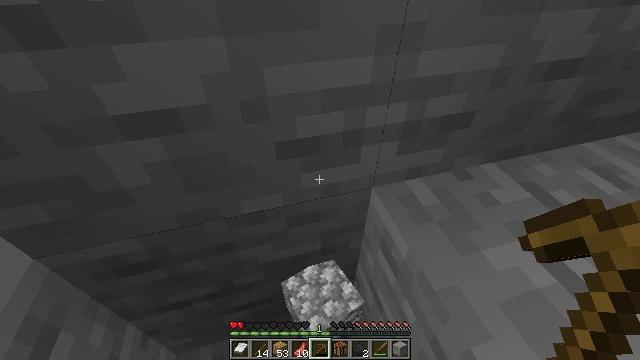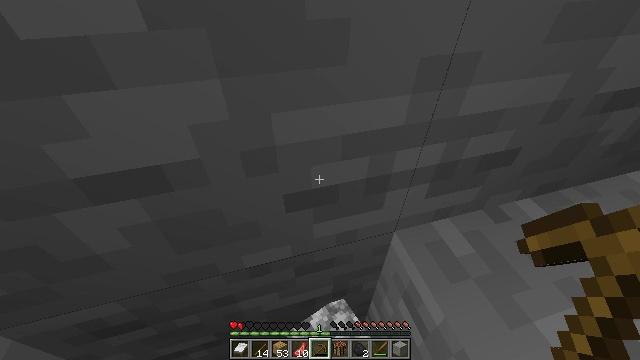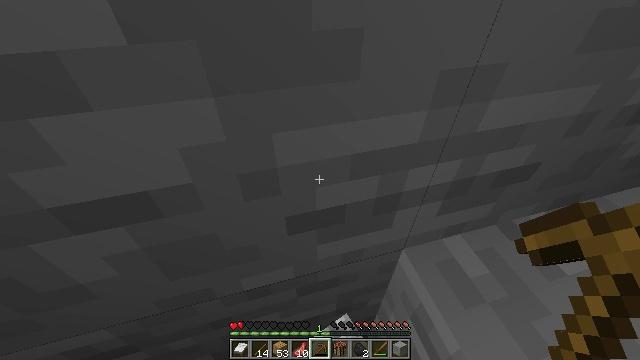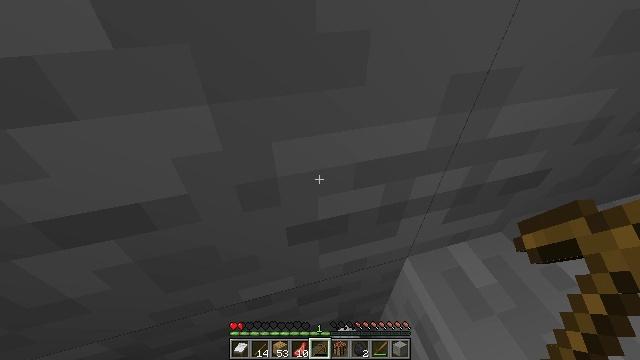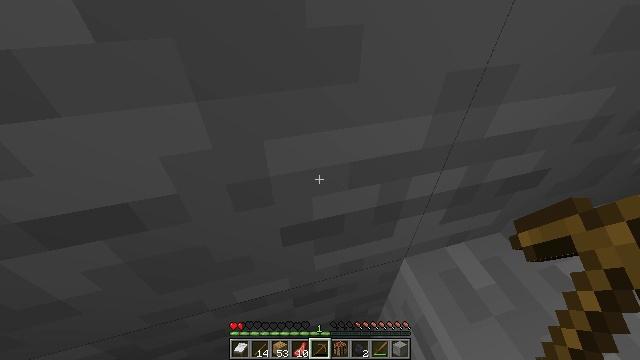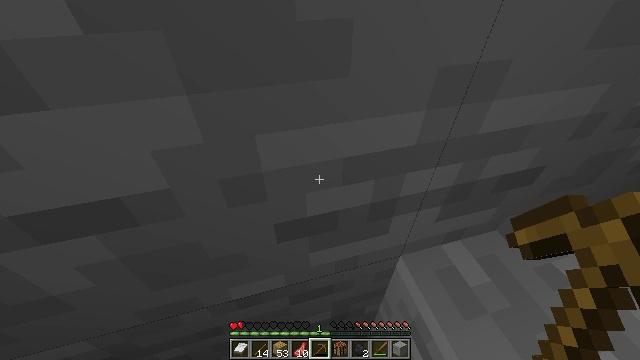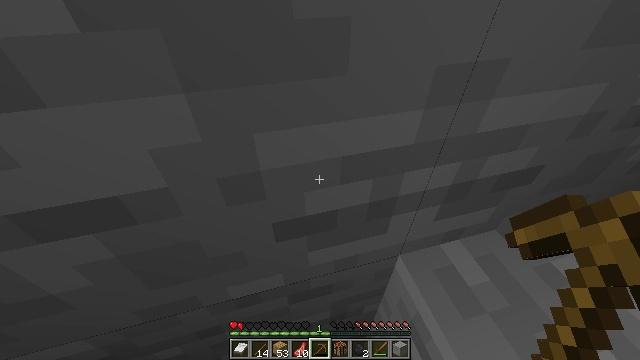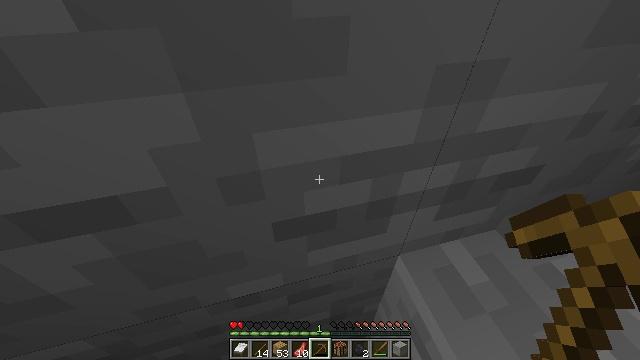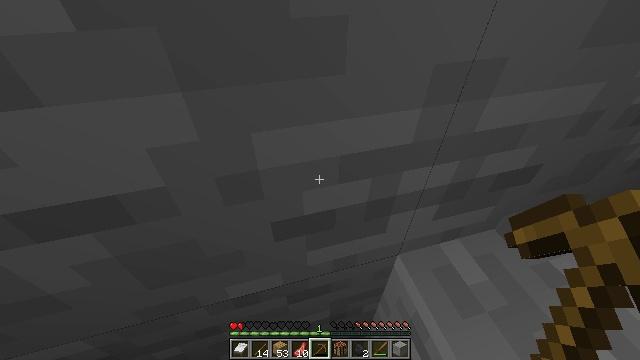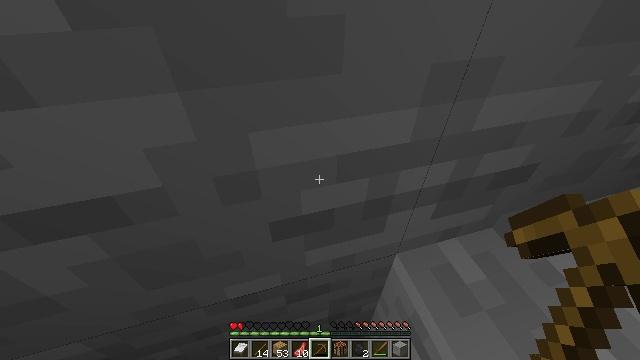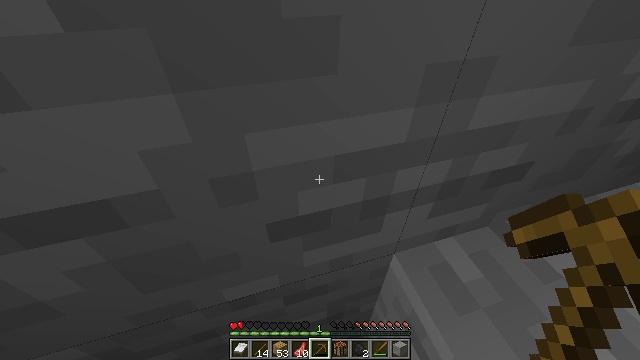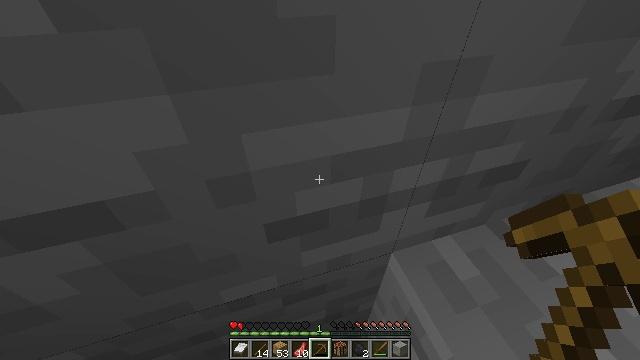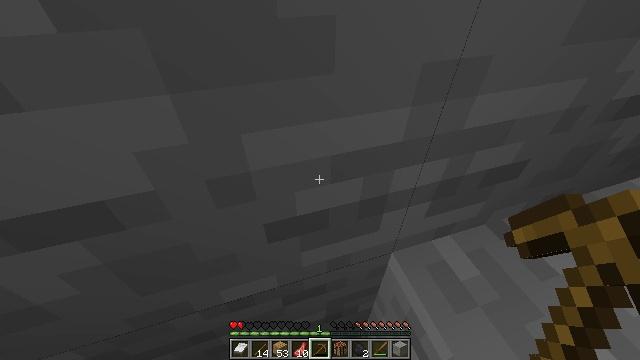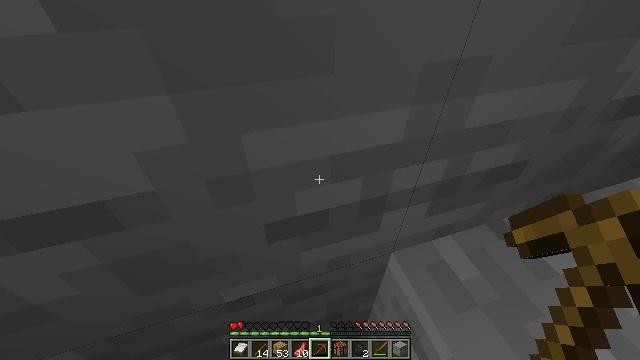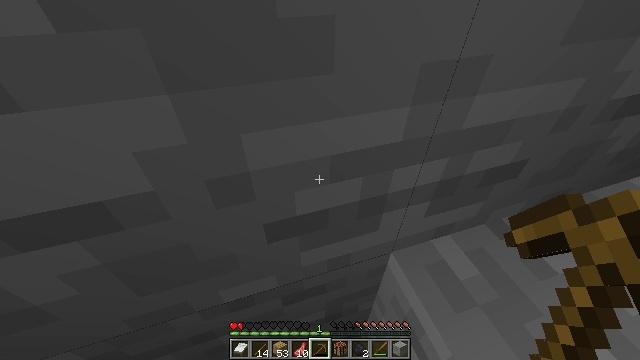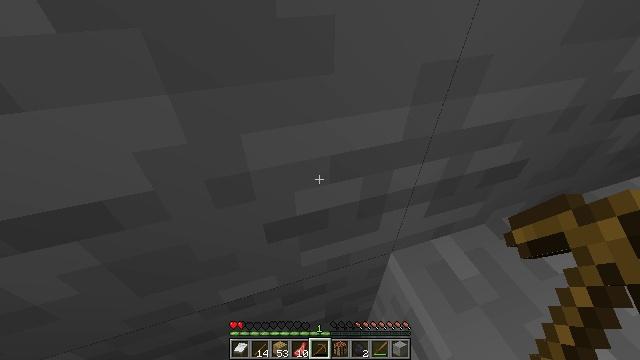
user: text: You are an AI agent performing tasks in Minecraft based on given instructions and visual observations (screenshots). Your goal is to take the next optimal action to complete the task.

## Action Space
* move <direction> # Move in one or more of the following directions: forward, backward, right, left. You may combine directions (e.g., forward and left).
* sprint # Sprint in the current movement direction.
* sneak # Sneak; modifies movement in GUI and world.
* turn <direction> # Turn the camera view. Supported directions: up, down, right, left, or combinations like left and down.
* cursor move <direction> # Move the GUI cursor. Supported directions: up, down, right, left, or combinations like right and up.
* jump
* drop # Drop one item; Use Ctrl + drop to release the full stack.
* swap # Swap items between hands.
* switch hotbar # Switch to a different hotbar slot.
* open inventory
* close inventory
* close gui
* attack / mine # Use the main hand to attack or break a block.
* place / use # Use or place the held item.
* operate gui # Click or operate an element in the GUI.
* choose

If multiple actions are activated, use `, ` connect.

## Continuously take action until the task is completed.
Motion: motion action
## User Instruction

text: Mine the diorite underground.
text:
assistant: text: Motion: no_op
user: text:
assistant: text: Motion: no_op
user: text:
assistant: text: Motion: no_op
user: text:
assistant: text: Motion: no_op
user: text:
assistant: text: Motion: no_op
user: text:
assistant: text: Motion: no_op
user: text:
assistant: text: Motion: no_op
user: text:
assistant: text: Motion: no_op
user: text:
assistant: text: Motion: no_op
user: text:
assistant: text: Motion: no_op
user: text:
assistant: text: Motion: no_op
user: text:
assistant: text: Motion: no_op
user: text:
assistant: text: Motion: no_op
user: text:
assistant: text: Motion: no_op
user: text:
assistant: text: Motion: no_op
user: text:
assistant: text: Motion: no_op
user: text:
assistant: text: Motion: no_op
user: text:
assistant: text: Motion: no_op
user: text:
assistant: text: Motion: no_op
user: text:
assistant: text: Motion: no_op
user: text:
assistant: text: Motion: no_op
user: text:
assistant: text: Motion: no_op
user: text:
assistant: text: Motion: no_op
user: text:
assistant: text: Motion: no_op
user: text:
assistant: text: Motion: no_op
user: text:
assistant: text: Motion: no_op
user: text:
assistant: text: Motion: no_op
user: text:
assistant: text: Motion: no_op
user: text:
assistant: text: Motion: no_op
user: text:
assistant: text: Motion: no_op